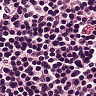
Metastatic tissue present: no